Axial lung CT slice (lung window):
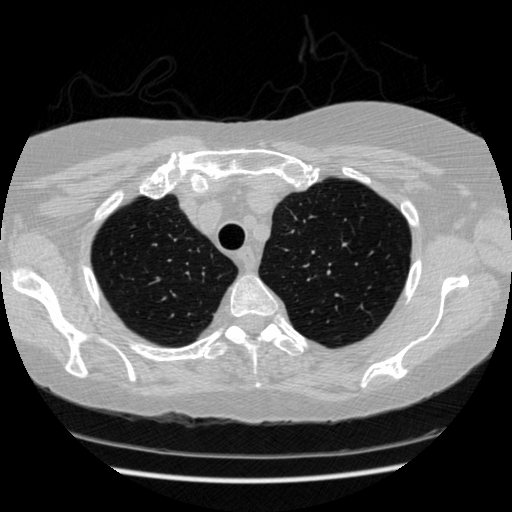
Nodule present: no